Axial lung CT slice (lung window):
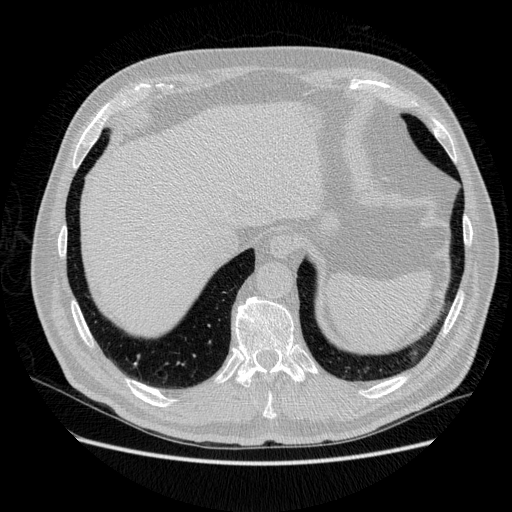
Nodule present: yes
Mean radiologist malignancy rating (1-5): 1